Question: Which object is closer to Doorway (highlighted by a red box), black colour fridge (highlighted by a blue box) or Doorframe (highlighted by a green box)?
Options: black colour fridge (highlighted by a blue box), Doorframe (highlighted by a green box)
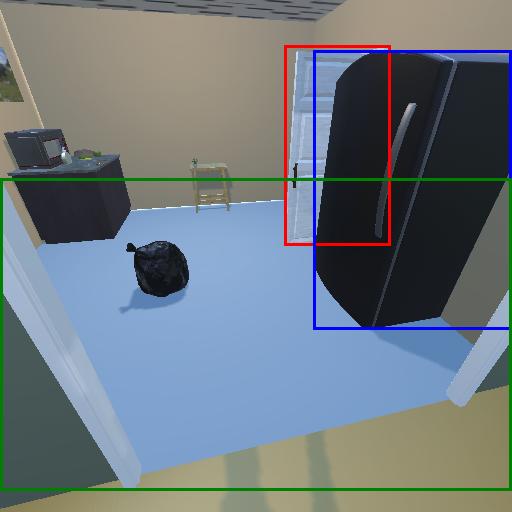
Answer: black colour fridge (highlighted by a blue box)